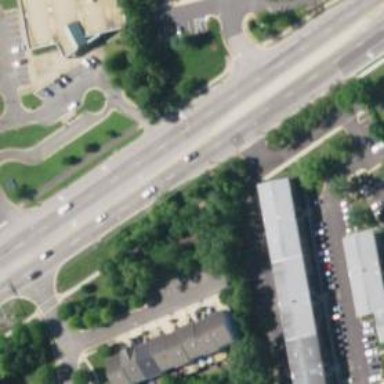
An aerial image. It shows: Asphalt trunk highway.